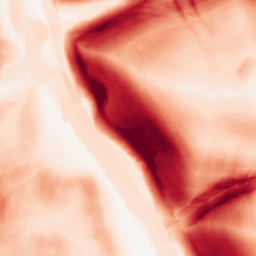
Category: morphological
Decomposition family: morphological_square
Decomposition parameters: operation: gradient
size: 15
Upsampling method: cubic_catmull_rom
Upsampling parameters: scale: 2
Upsampling scale: 2